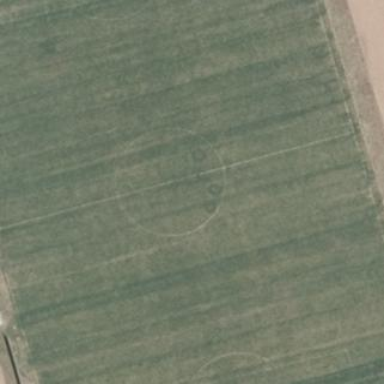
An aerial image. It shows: Soccer pitch designated for leisure and sports activities.